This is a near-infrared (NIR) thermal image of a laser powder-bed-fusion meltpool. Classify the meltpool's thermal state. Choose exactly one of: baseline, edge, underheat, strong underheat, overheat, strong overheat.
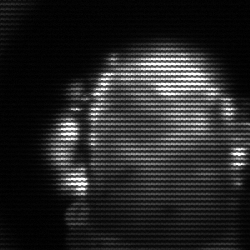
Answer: baseline